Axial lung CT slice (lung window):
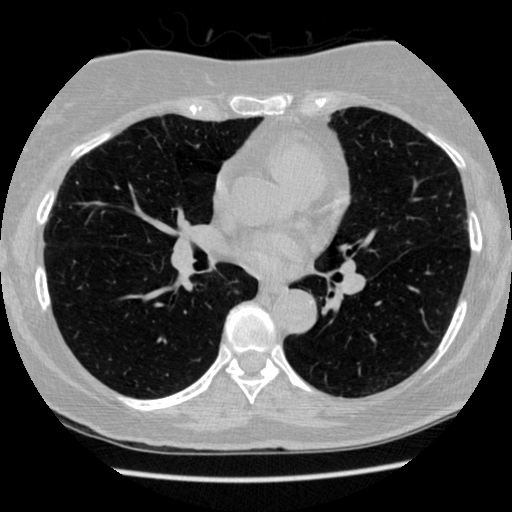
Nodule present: no